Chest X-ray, PA view. Patient: 51 years old, sex F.
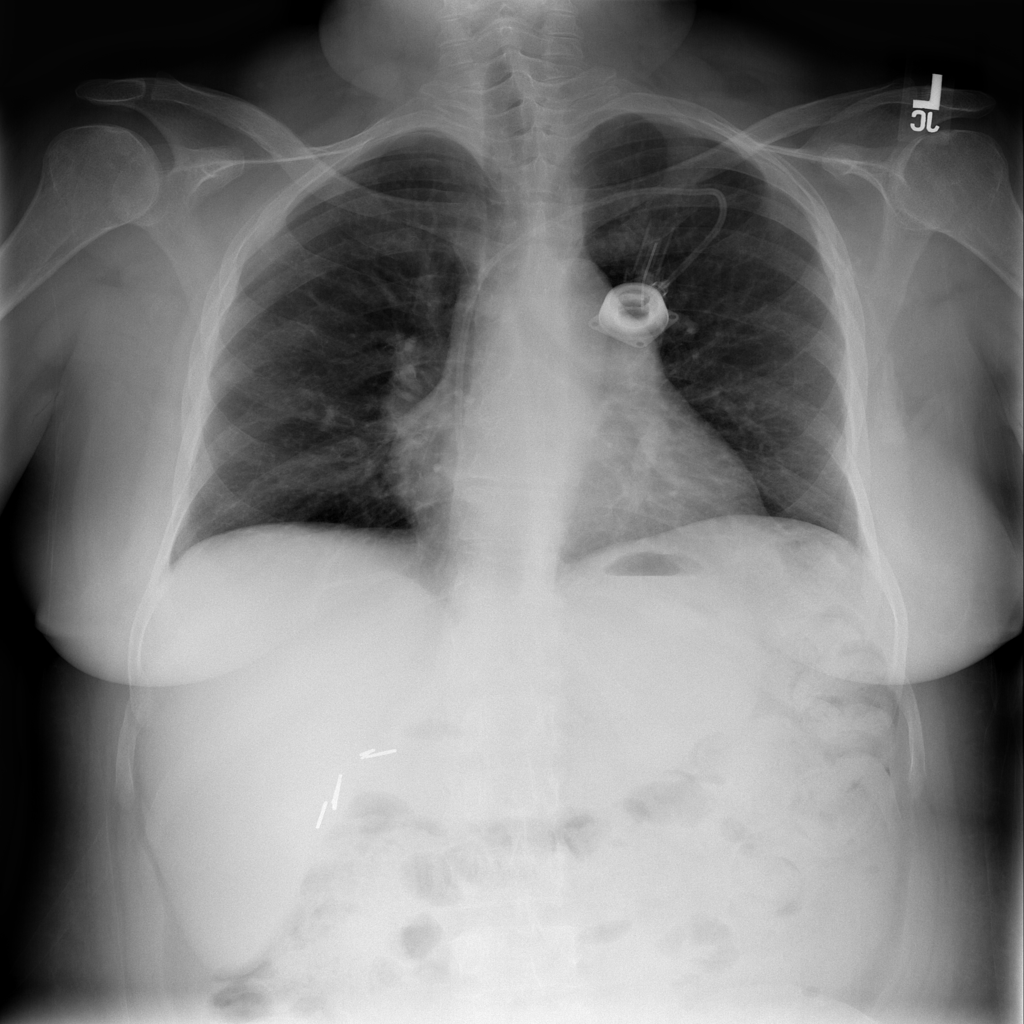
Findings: No Finding